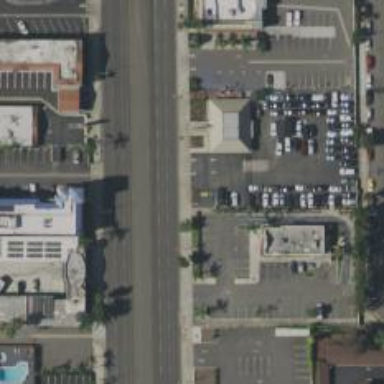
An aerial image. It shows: Car rental facility.